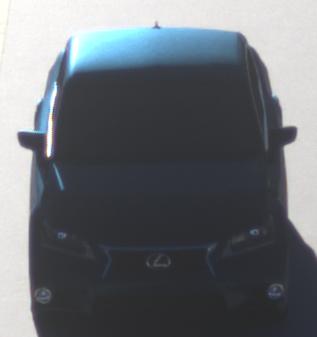
Make: Lexus
Model: GS 250
Detailed model: GS (L10)
Model produced from: 2012/06
Model produced until: 2013/12
Doors: 4
Color: blue
Road condition: dry road
Daytime: sunrise or sunset
Contrast: high contrast